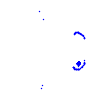
Particle: pion